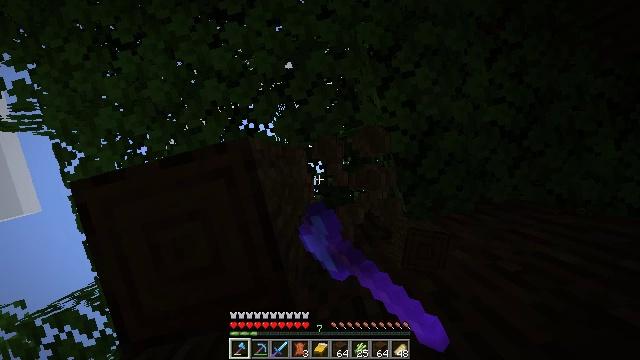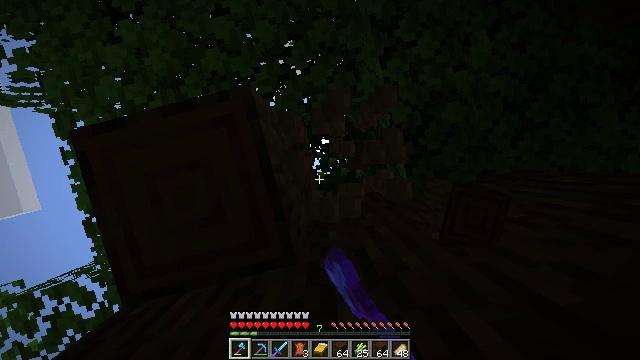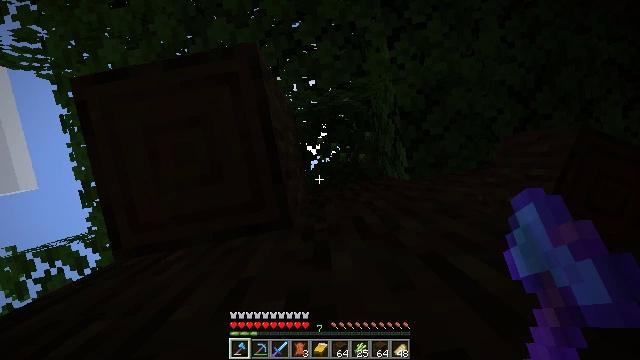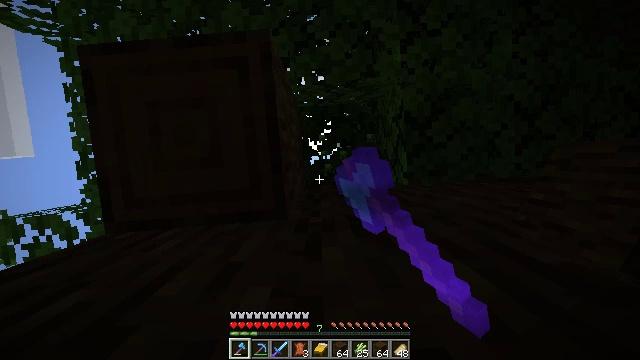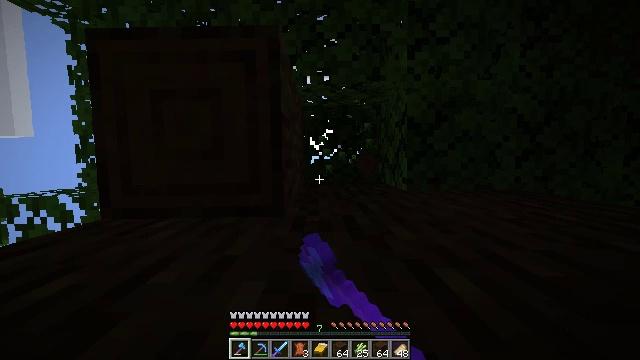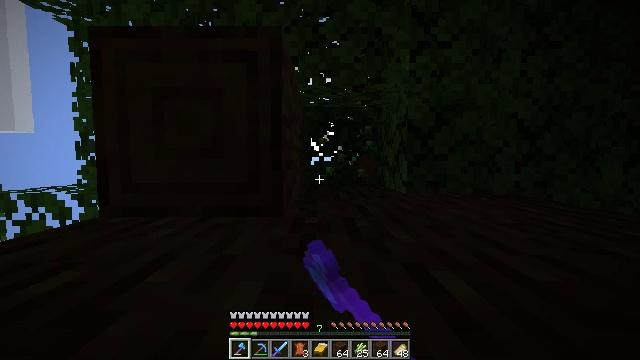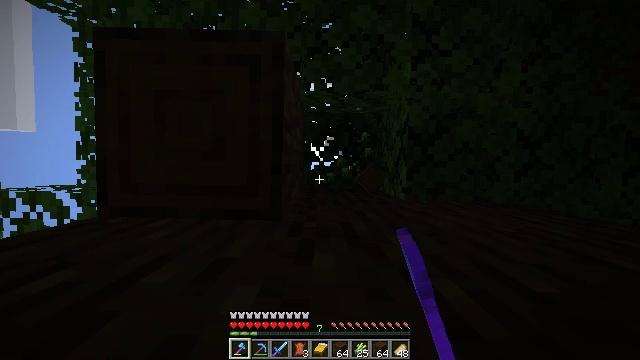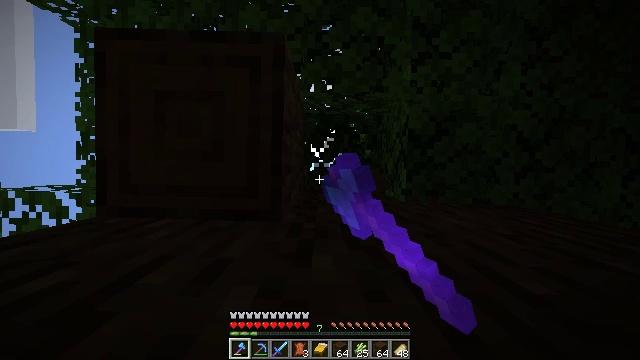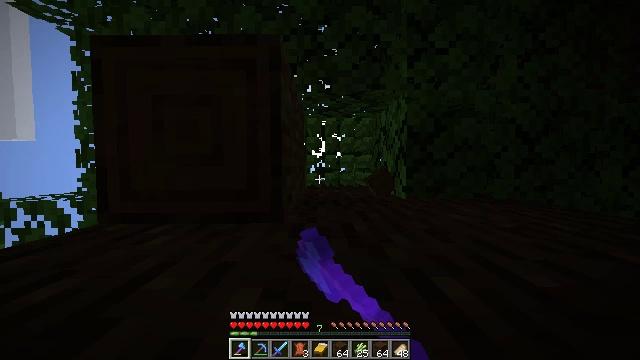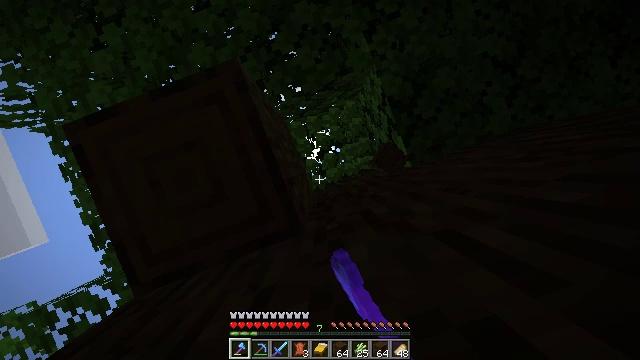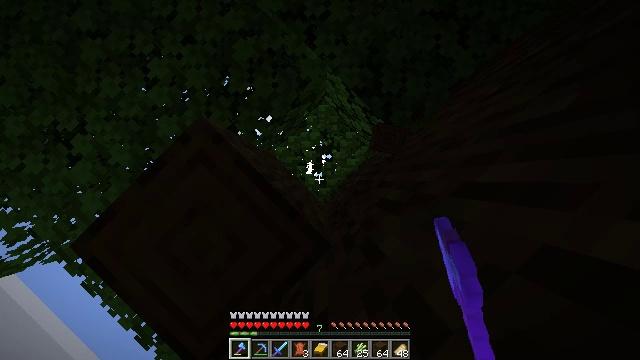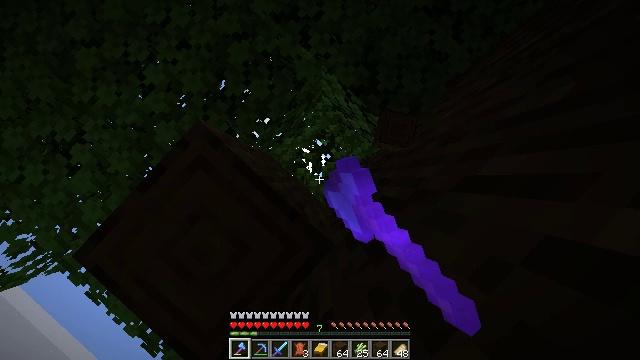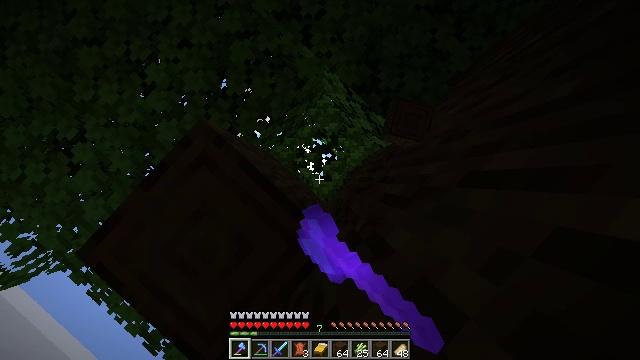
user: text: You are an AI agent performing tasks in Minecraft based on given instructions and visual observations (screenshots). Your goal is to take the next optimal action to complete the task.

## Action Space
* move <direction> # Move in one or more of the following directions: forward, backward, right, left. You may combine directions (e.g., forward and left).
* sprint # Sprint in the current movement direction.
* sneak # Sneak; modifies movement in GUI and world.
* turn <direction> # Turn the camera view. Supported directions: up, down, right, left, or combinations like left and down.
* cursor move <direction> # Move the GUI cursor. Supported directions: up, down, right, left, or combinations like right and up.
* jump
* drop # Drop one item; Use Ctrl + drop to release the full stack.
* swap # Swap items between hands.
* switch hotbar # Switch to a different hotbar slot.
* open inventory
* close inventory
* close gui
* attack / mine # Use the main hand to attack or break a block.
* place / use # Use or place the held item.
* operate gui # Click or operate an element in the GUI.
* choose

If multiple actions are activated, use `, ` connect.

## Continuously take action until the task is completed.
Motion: motion action
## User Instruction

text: Use shears to efficiently mine dark oak leaves.
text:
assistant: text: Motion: move forward, attack / mine
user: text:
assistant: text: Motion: turn right, attack / mine
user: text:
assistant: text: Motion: turn right, attack / mine
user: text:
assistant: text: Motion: turn right, attack / mine
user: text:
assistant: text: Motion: turn right, attack / mine
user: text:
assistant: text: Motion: turn right and up, attack / mine
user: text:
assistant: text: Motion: attack / mine
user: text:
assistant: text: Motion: turn left, attack / mine
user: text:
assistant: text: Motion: turn left, attack / mine
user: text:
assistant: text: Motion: turn left and up, attack / mine
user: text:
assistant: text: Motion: turn left, attack / mine
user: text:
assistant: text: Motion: move forward and move left, attack / mine
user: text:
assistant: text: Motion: attack / mine